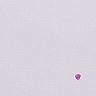
Metastatic tissue present: no